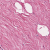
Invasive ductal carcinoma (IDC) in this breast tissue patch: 0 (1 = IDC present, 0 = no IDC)